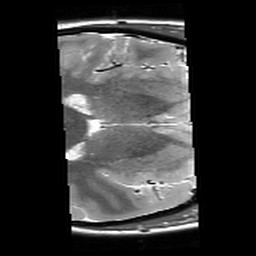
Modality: T2starw
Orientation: axial
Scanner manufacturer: siemens
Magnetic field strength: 3 T
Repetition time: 8.1 s
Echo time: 0.05 s